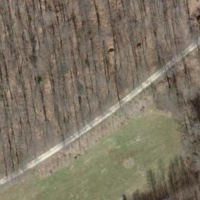
EUNIS habitat code: 44
Species observed at this site:
Lathyrus vernus
Melittis melissophyllum